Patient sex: F
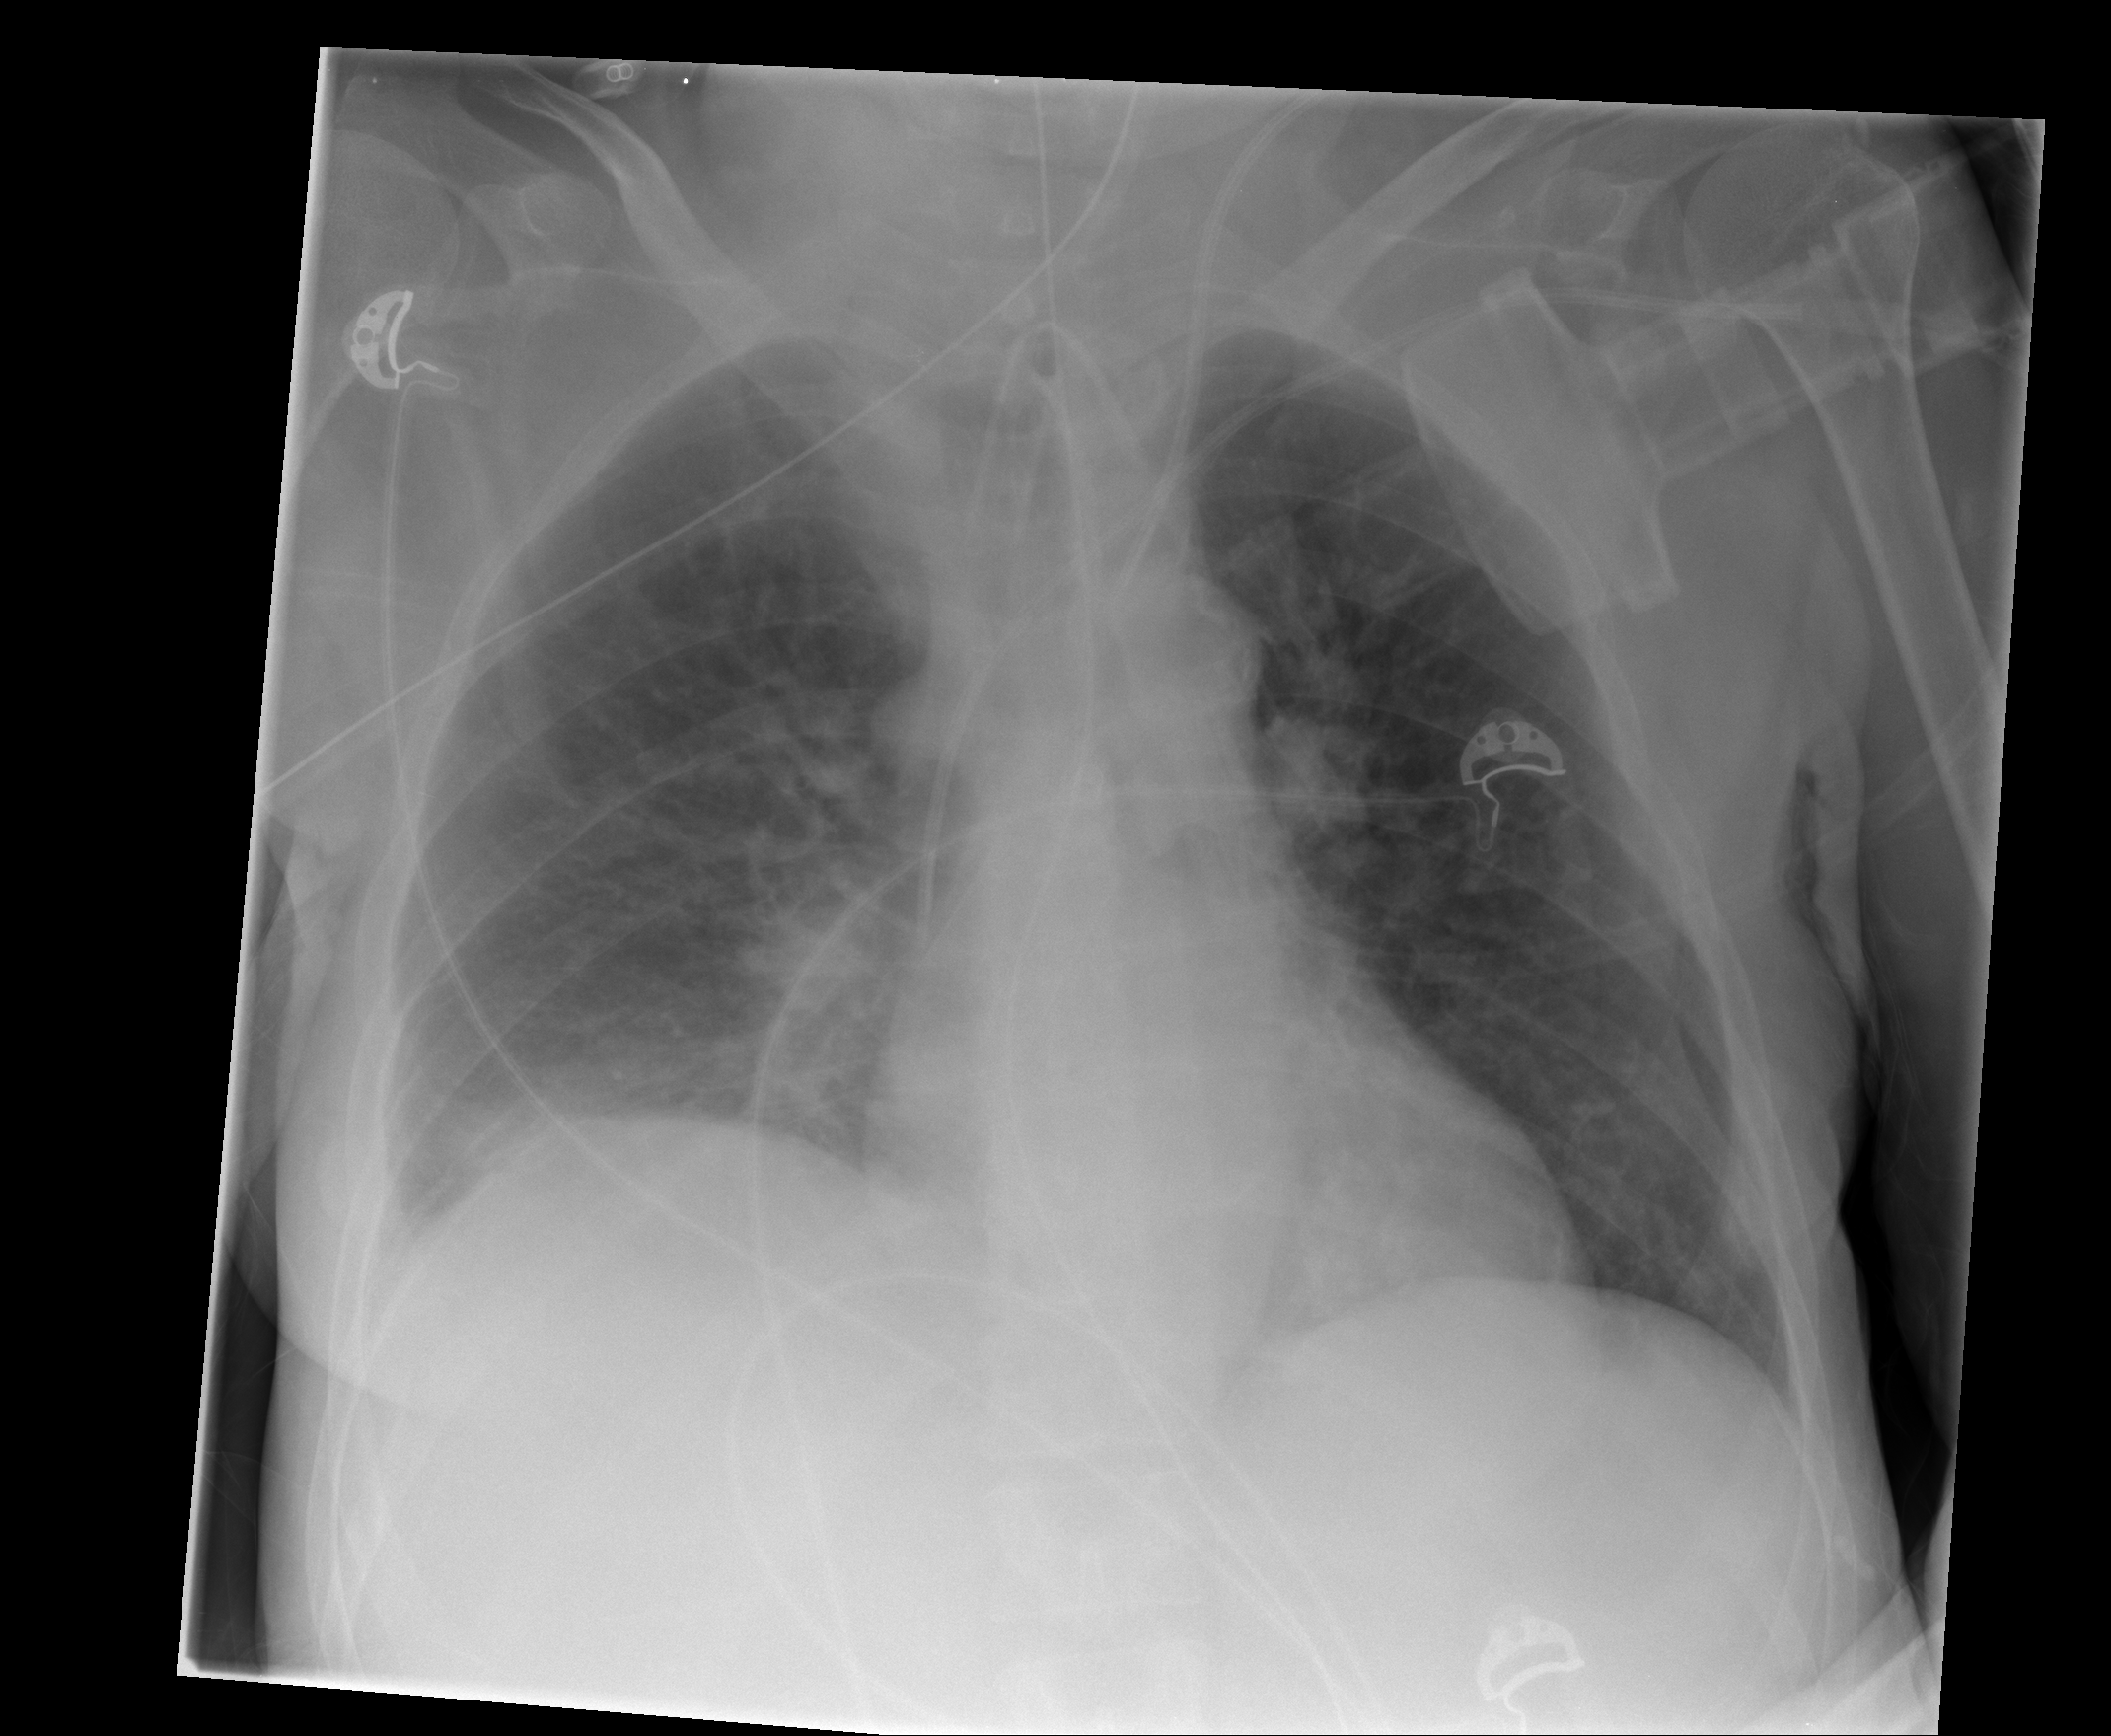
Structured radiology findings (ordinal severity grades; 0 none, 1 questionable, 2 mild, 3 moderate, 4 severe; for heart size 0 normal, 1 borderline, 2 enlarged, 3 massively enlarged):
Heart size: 0
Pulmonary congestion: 0
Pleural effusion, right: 0
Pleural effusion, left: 0
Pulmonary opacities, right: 2
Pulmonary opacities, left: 0
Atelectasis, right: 0
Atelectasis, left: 0